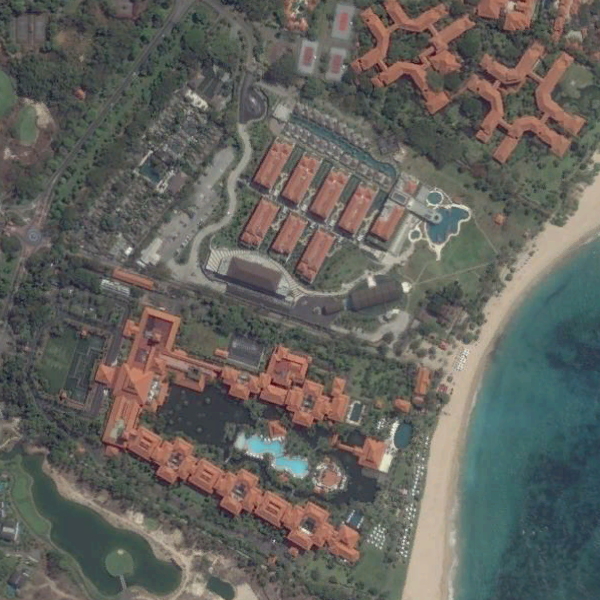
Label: Resort